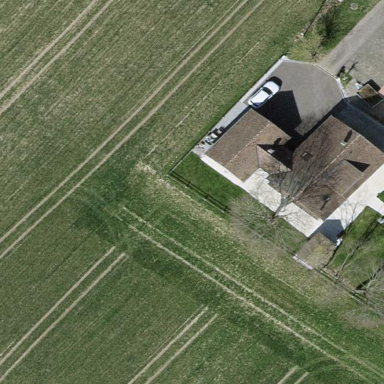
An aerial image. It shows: Simple and straightforward house.